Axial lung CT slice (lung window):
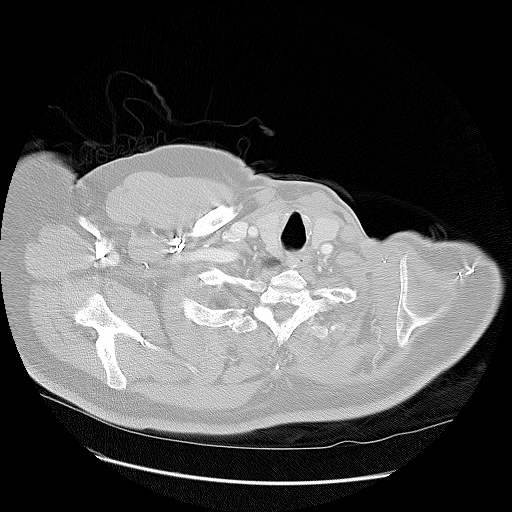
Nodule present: no